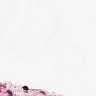
Metastatic tissue present: no